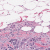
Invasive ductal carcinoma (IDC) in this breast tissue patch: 1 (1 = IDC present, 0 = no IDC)